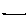
Label: line